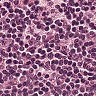
Metastatic tissue present: no